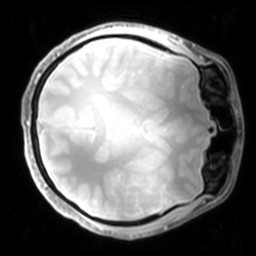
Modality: PDw
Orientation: axial
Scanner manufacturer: philips
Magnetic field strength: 7 T
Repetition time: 0.008 s
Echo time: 0.001974 s